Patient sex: M
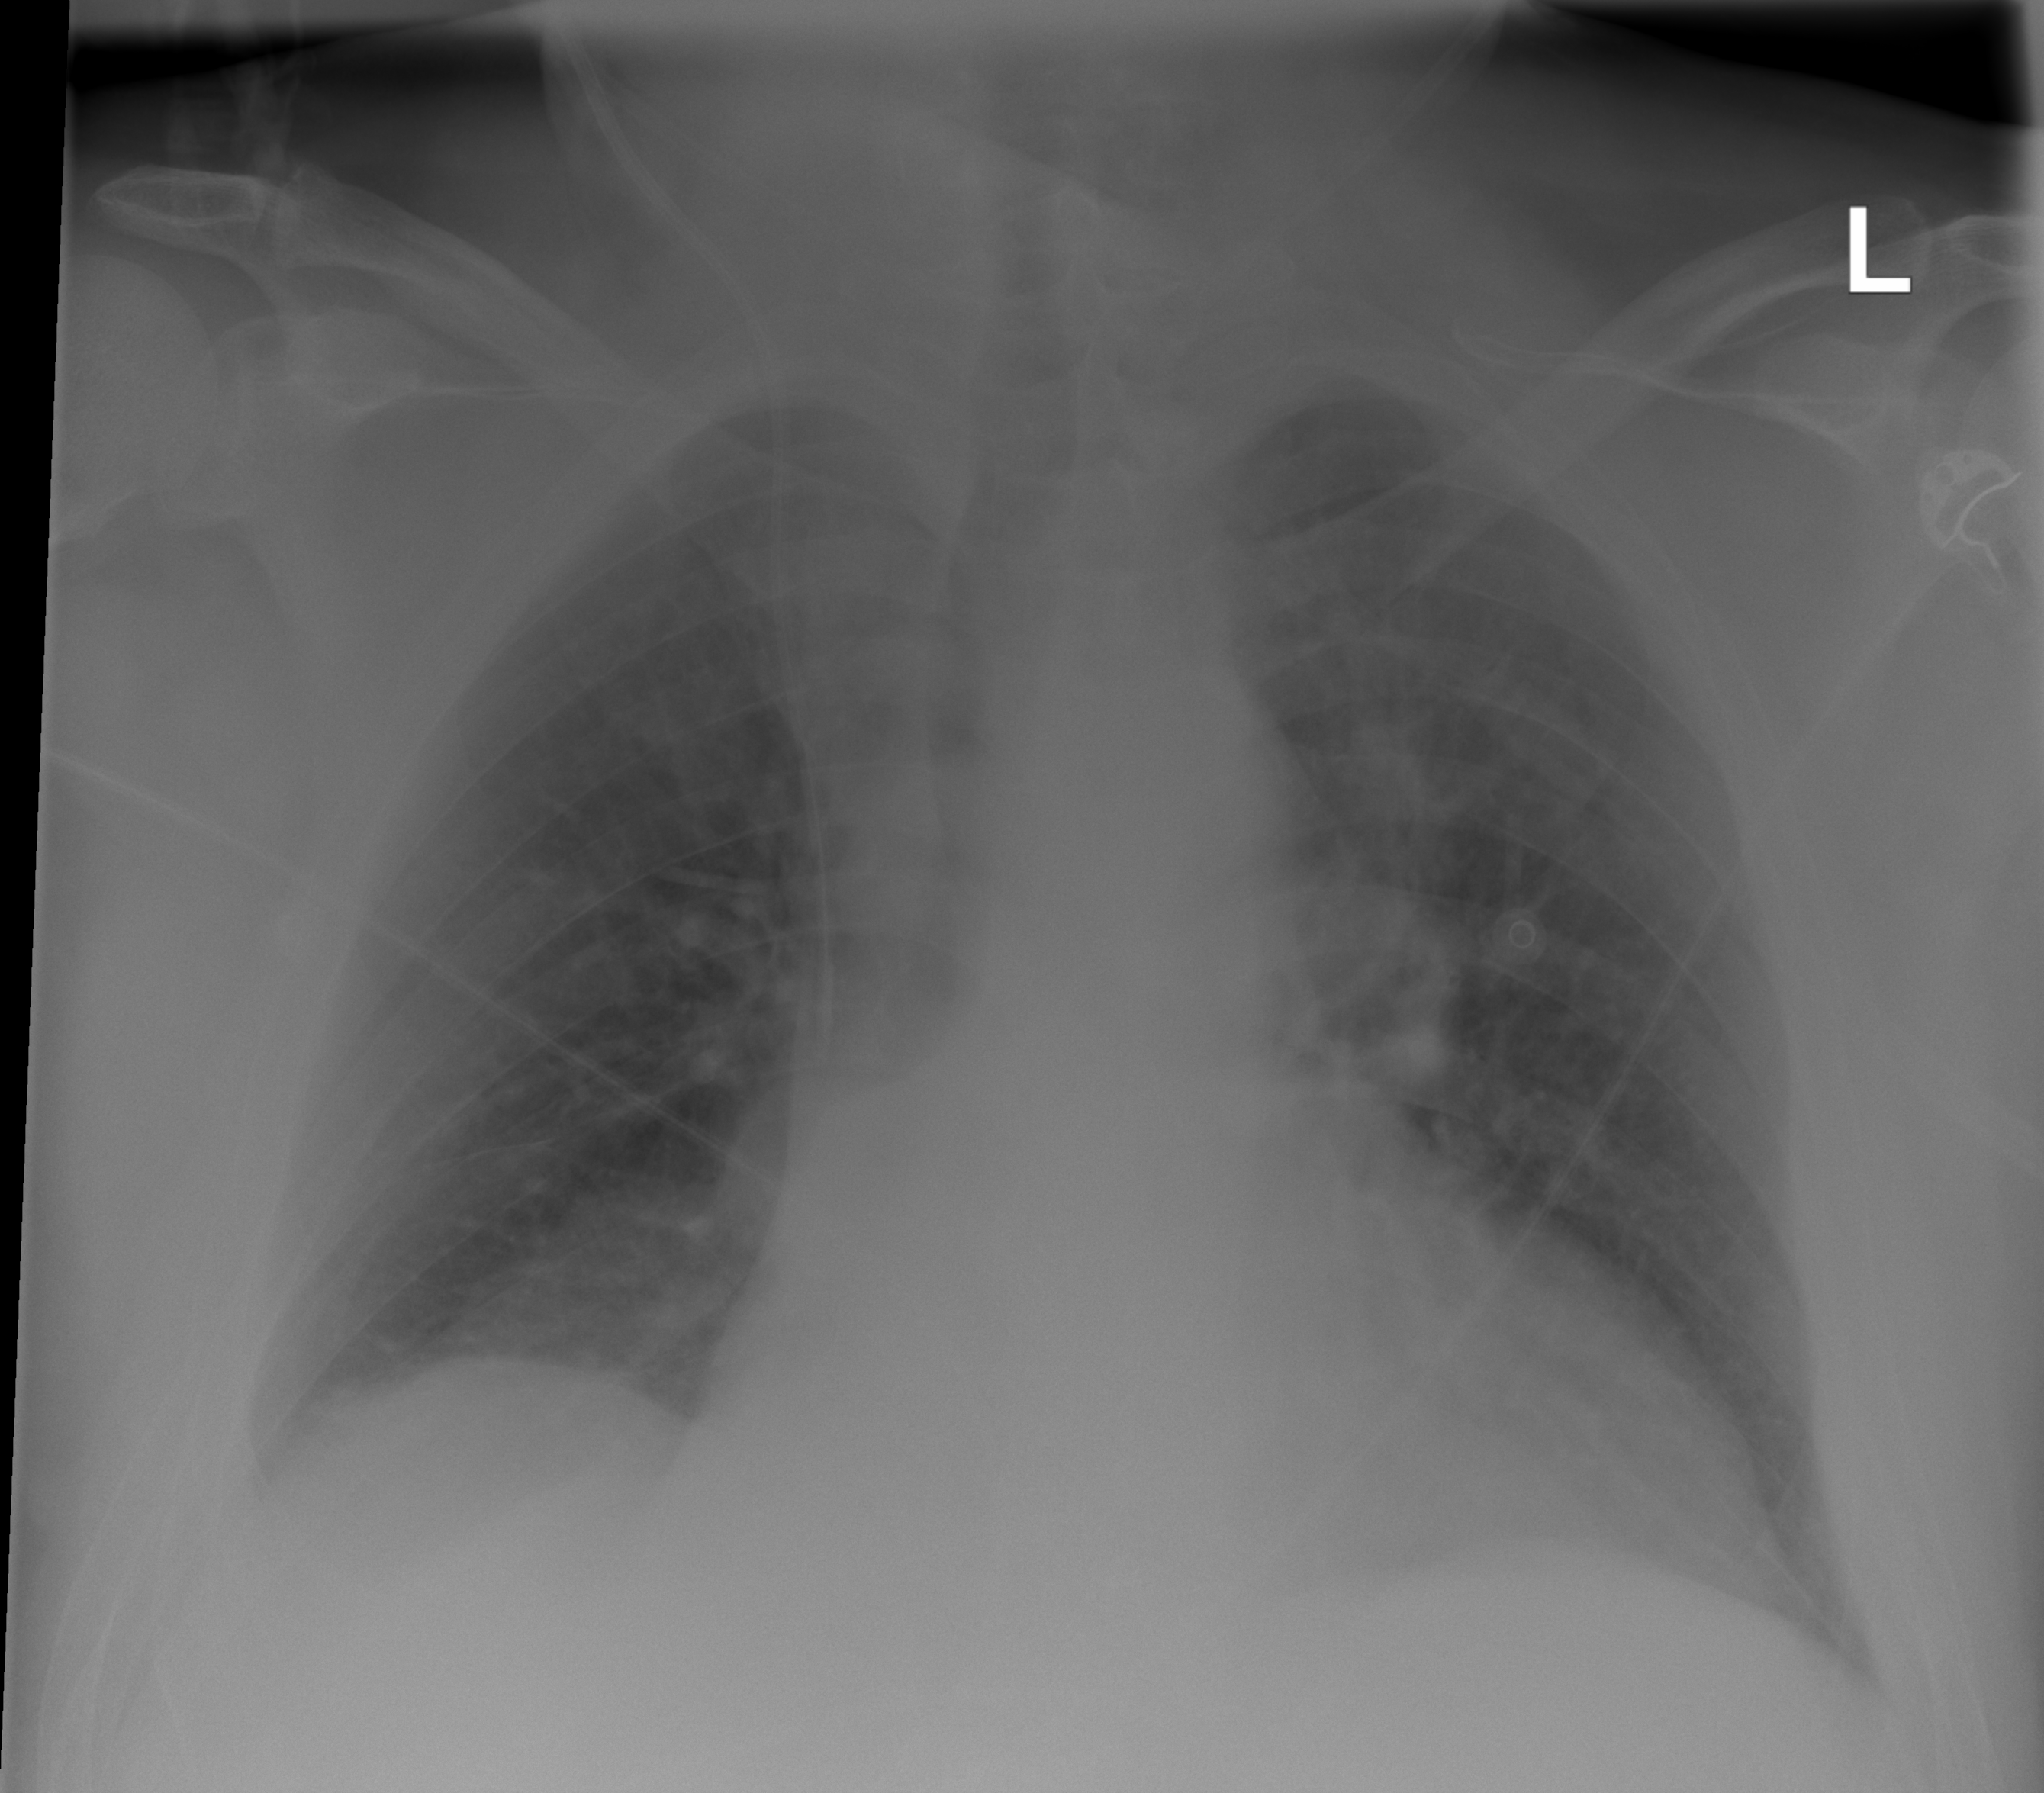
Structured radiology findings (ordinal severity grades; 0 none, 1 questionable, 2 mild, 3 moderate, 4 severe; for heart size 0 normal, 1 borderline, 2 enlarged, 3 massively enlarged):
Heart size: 2
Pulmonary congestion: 2
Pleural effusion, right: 2
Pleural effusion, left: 1
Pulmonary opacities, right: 0
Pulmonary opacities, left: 0
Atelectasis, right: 2
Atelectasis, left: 2